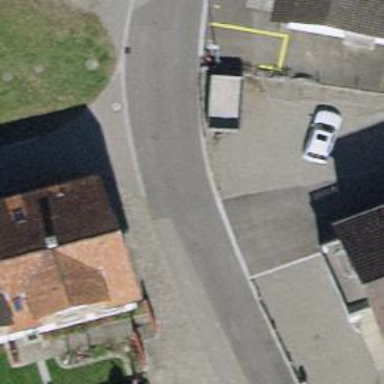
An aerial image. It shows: Residential road with asphalt surface and no sidewalk.